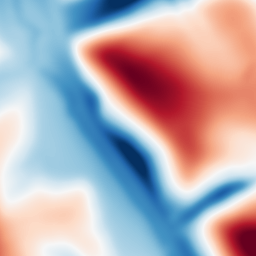
Category: multiscale
Decomposition family: dog
Decomposition parameters: sigma_low: 5
sigma_high: 50
Upsampling method: quadratic
Upsampling parameters: scale: 2
Upsampling scale: 2